Interaction volume radius: 10 \u00c5
Interaction volume height: 10 \u00c5
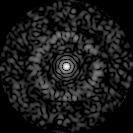
Disorder parameter: 0.8791